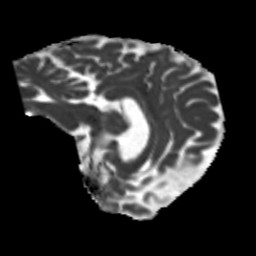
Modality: MD
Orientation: sagittal
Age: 66
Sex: male
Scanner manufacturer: siemens
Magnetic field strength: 3 T
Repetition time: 5.25 s
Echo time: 0.08 s